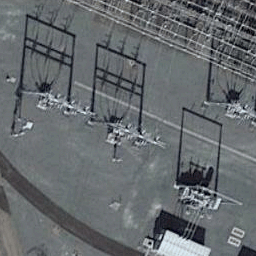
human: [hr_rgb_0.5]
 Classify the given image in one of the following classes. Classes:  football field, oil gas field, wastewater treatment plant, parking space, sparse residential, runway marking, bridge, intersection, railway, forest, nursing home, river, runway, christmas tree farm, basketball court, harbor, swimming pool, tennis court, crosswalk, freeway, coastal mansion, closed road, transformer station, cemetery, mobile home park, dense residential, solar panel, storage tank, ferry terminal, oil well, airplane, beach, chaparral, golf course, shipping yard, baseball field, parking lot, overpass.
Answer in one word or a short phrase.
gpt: transformer station